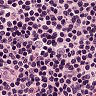
Metastatic tissue present: no